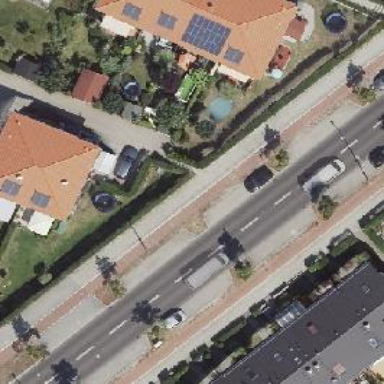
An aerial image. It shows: Sidewalk along the footway.